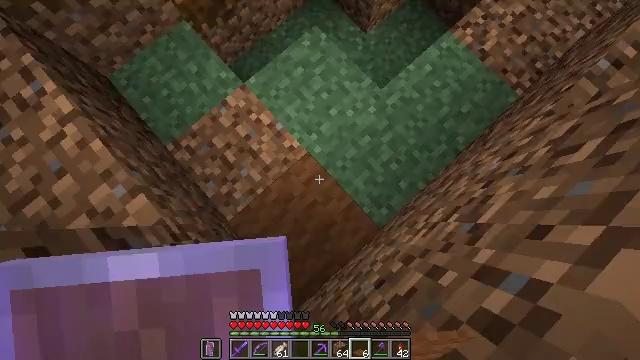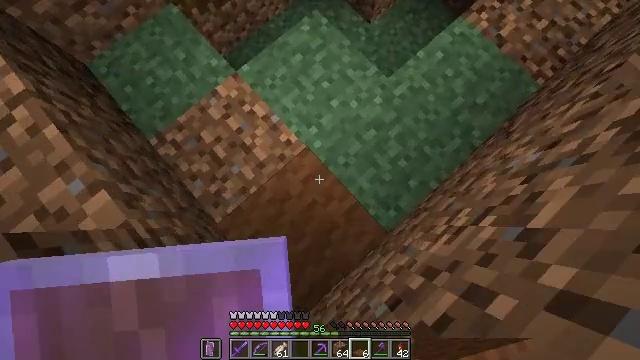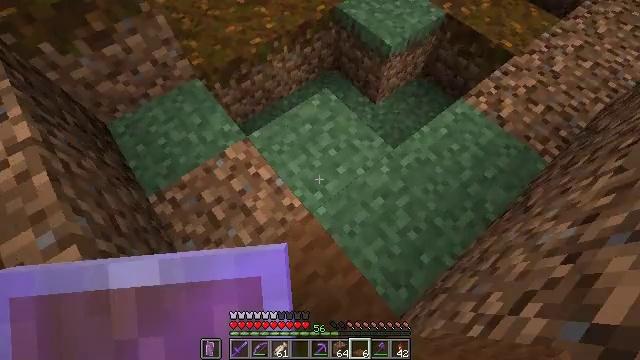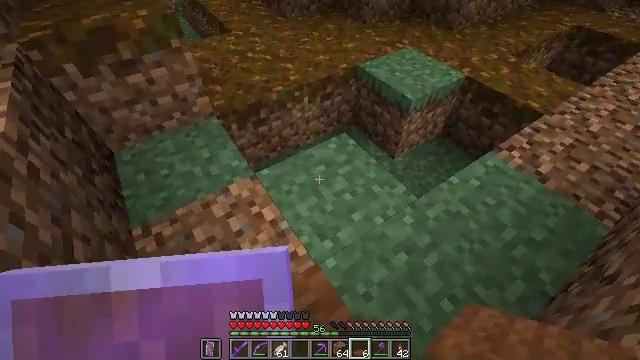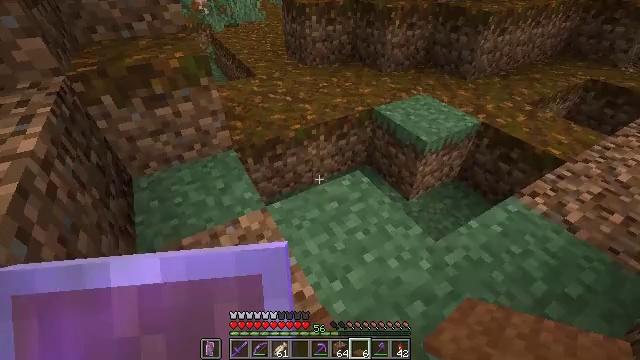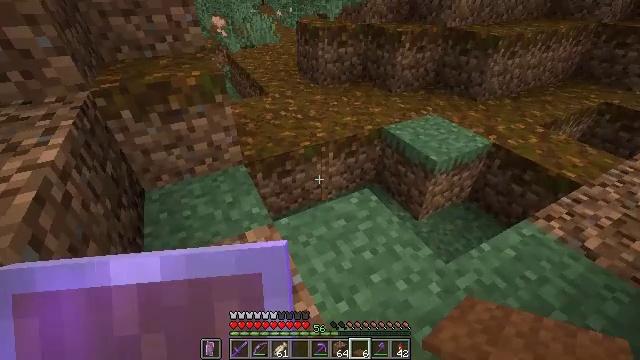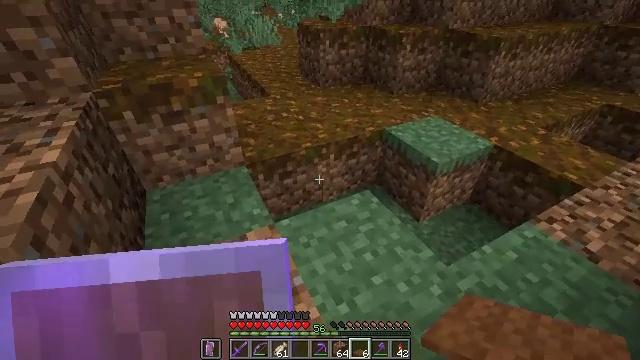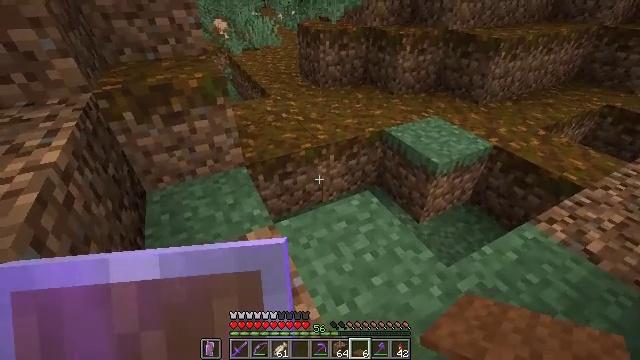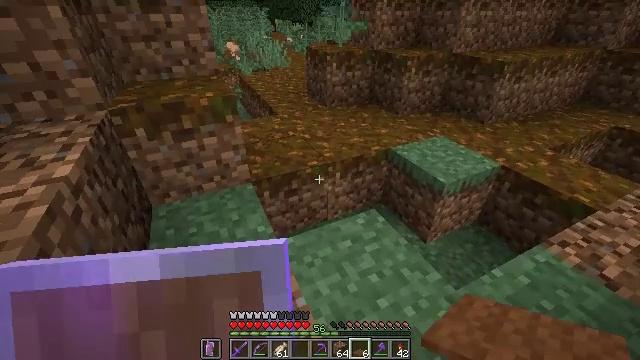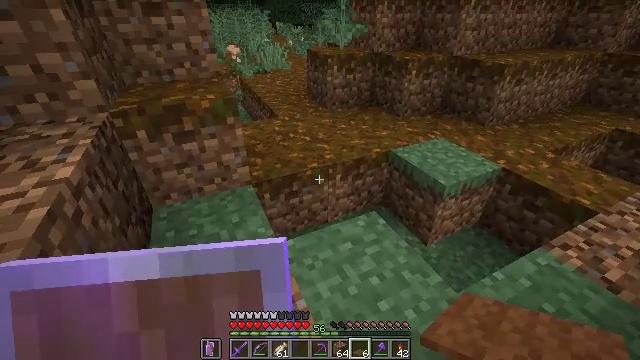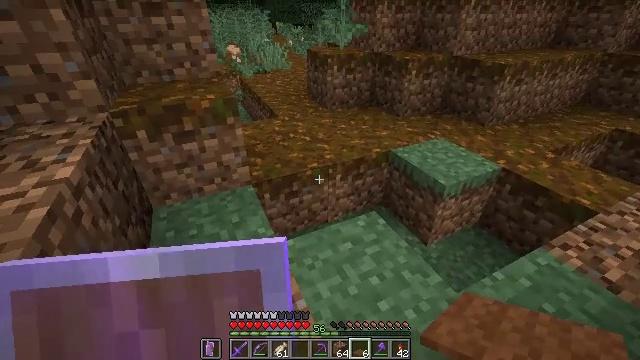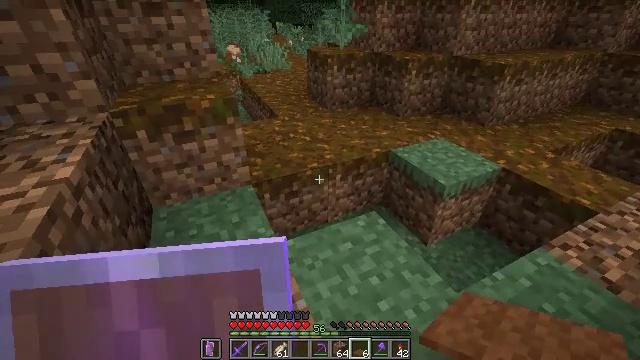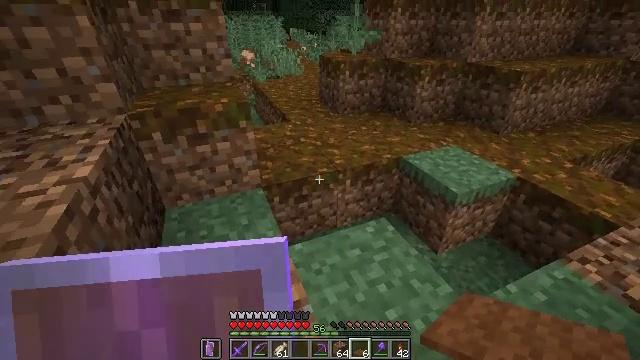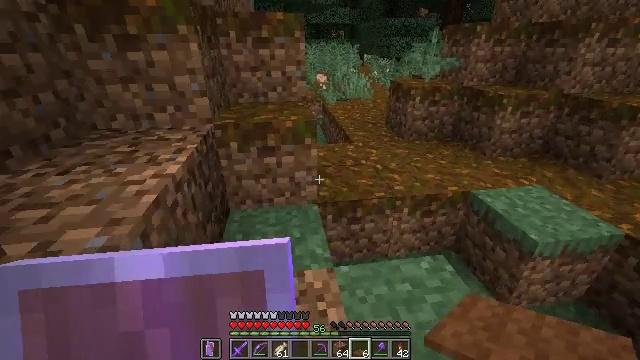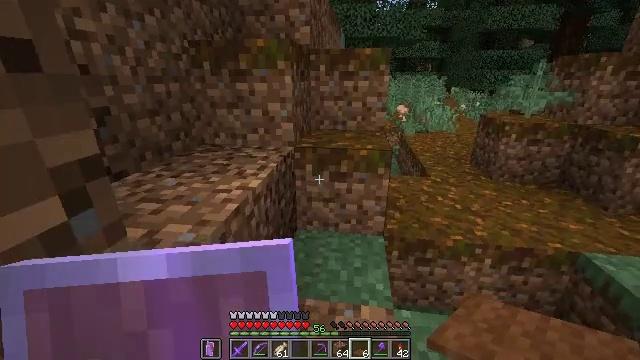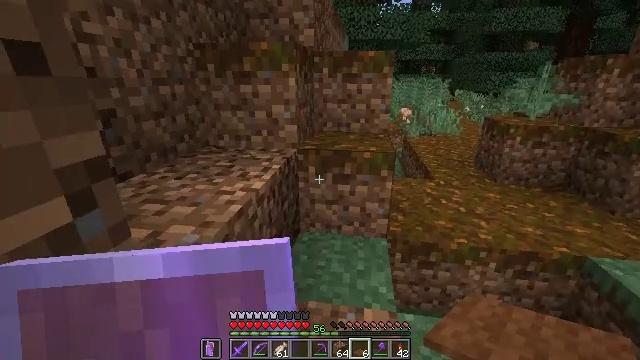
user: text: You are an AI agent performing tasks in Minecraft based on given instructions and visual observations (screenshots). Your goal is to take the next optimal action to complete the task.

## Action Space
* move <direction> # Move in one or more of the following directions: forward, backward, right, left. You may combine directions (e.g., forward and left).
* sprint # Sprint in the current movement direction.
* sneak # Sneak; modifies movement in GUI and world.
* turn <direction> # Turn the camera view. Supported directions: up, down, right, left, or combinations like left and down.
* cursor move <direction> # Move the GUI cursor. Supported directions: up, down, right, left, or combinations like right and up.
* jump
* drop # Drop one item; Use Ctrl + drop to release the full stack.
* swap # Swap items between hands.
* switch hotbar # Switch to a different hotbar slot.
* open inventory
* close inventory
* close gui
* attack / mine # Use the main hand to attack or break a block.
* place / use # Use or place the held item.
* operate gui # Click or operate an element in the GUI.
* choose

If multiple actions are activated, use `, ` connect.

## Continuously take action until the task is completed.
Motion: motion action
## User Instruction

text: Harvest the brown carpet for reuse.
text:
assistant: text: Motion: no_op
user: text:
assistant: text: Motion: turn left and up
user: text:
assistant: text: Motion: turn left and up
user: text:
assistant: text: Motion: turn left and up
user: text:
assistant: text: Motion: turn left and up
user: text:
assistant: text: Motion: no_op
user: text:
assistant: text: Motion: no_op
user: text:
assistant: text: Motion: turn left and up
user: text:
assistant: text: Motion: no_op
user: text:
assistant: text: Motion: no_op
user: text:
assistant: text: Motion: no_op
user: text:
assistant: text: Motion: turn left and up
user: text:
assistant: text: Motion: turn left and up
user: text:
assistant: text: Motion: turn left and up
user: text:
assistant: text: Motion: no_op
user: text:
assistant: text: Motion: no_op
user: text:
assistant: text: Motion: turn right
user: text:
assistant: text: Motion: turn right
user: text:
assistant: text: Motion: no_op
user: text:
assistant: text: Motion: sprint
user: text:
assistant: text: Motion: sprint
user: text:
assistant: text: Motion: sprint
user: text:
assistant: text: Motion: sprint
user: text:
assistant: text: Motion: move forward, sprint
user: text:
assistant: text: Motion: move forward, sprint
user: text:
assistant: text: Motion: move forward, sprint
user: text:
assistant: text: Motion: move forward, sprint
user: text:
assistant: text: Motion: move forward, sprint, jump
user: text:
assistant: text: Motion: move forward, sprint, jump
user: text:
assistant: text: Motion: move forward, sprint, jump